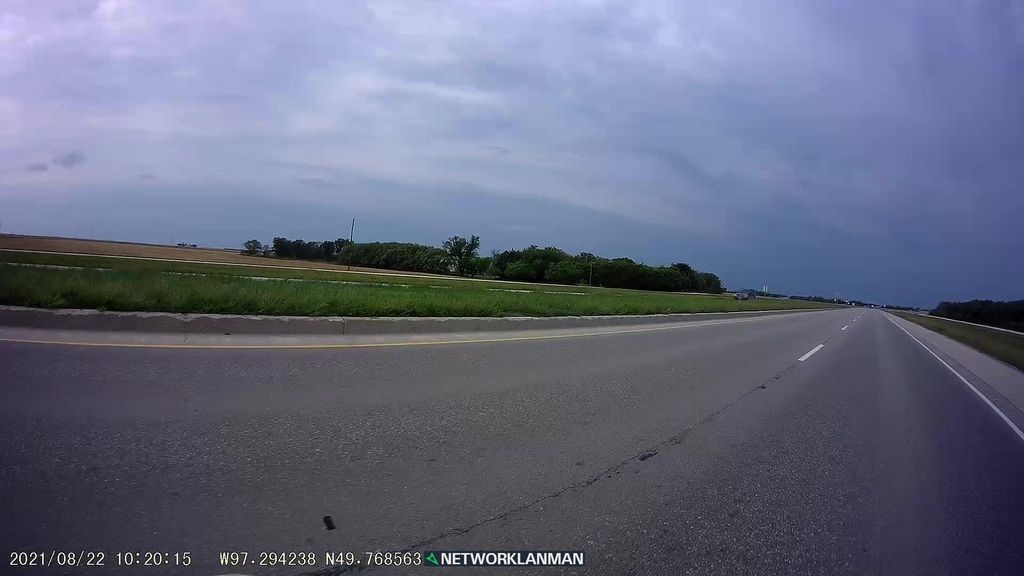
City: winnipeg